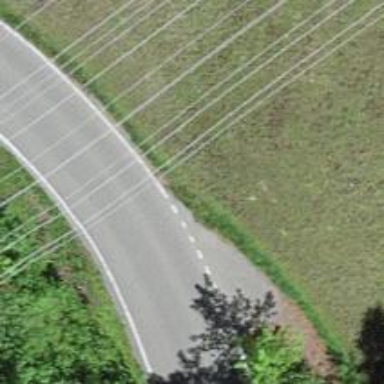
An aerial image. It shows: Tertiary road with asphalt surface.